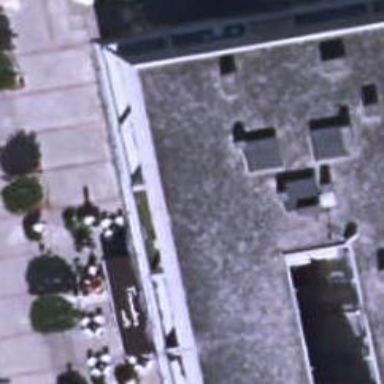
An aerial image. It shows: Cafe.